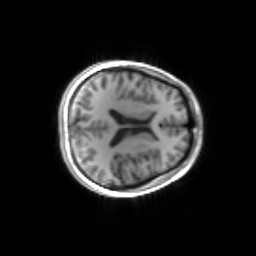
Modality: inplaneT1
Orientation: axial
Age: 24
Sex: female
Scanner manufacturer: siemens
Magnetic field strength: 3 T
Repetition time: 1.2 s
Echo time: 0.00251 s